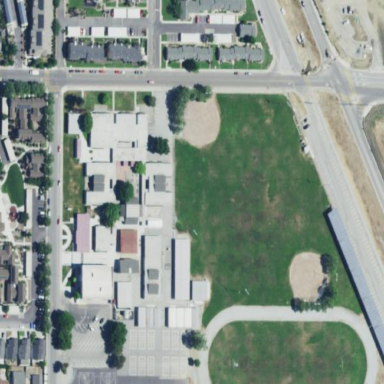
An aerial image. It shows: School.